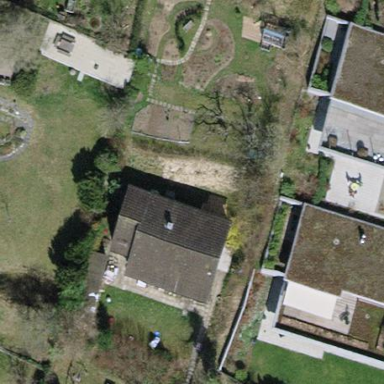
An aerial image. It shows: Detached building with gabled roof.